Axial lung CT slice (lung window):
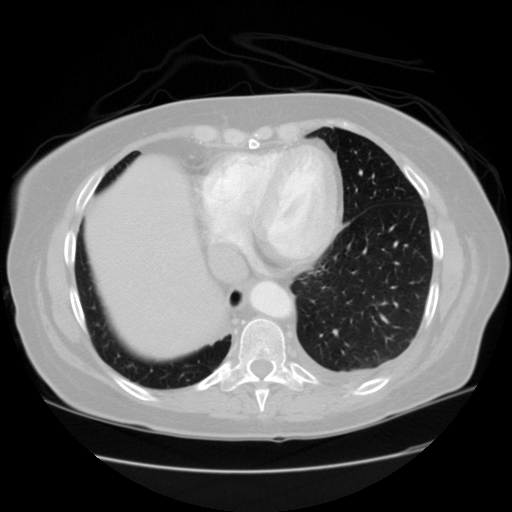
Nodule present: no